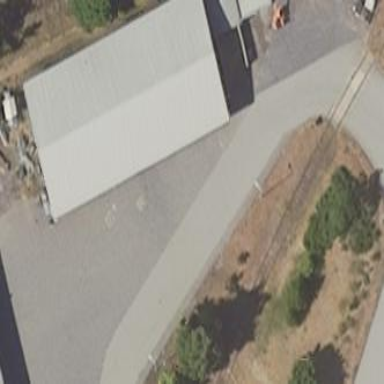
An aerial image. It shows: Warehouse.